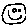
Label: smiley face